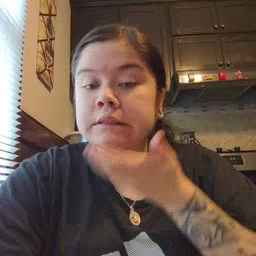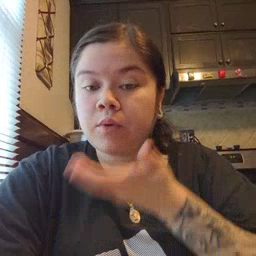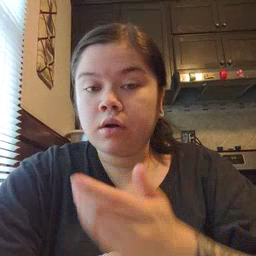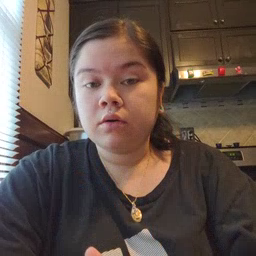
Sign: cereal